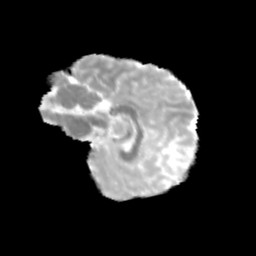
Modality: MD
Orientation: sagittal
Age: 9
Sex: male
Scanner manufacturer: siemens
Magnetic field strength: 3 T
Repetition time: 3.8 s
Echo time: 0.07 s